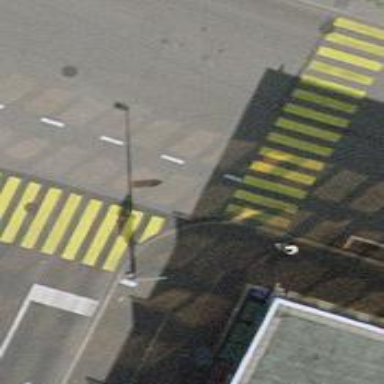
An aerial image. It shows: Marked asphalt footway with zebra crossing.